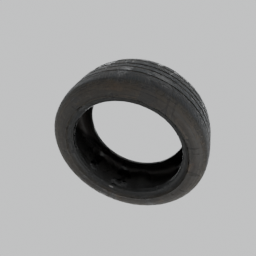
Label: mechanical